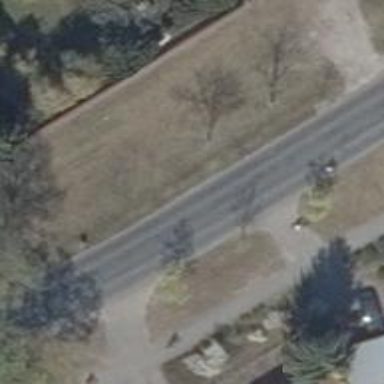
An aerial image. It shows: Beautiful avenue lined with deciduous broadleaved trees.